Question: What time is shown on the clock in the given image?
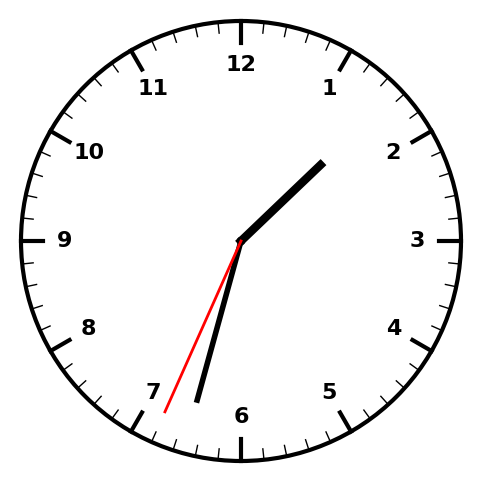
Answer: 01:32:34